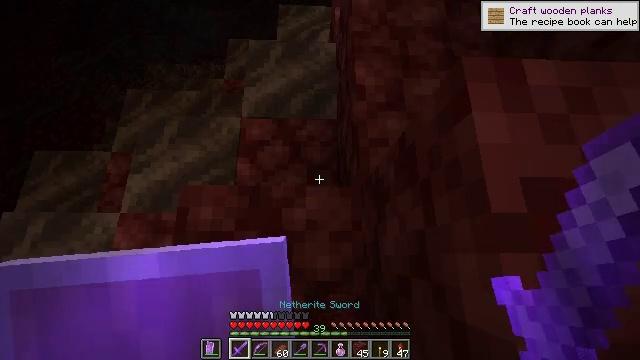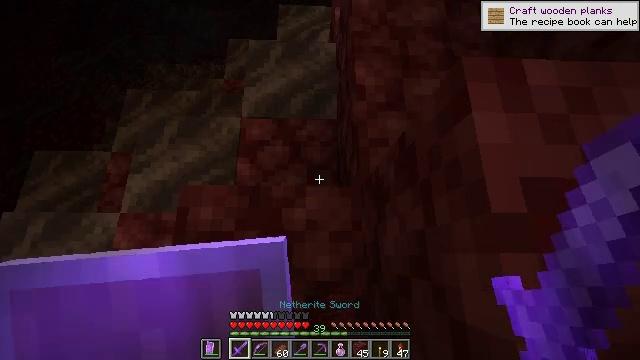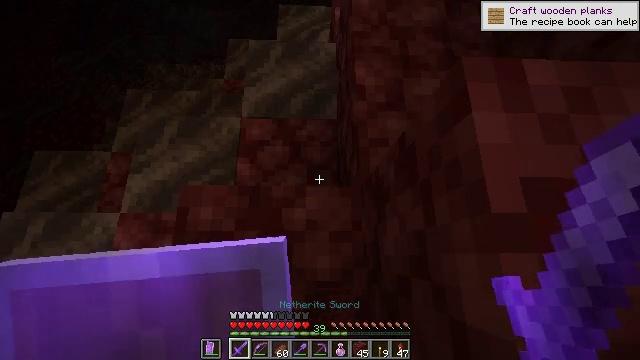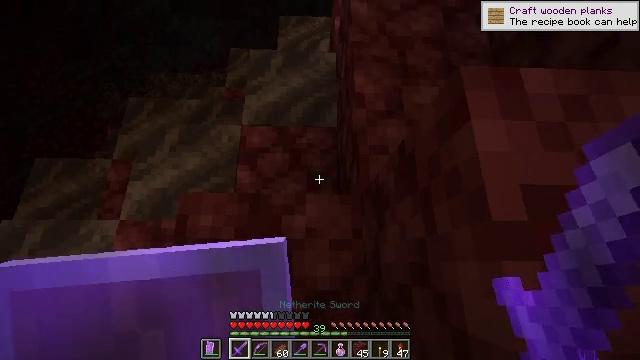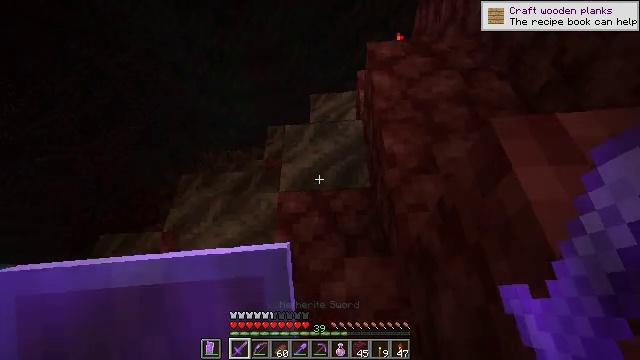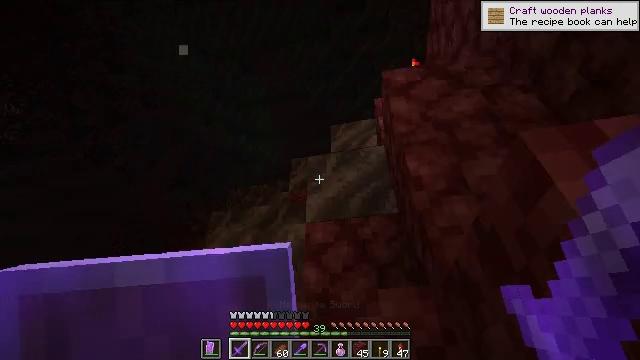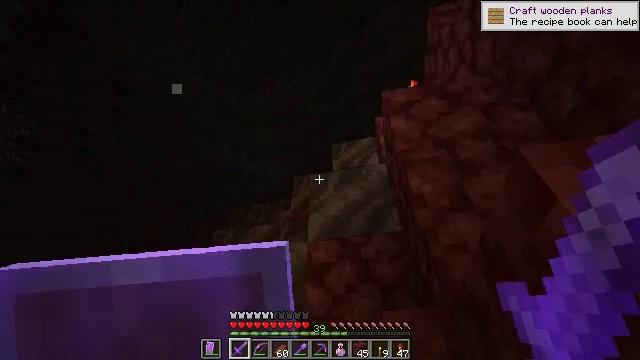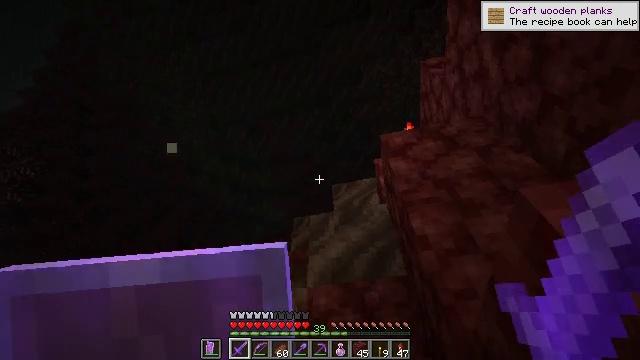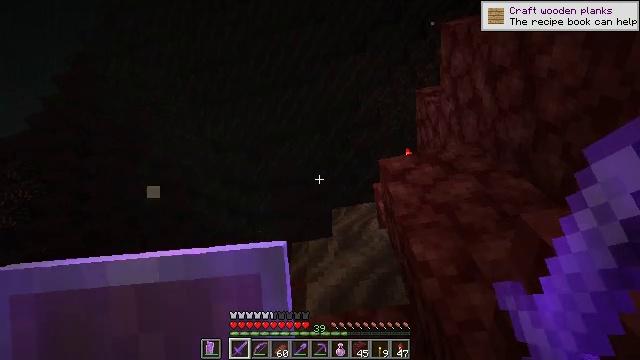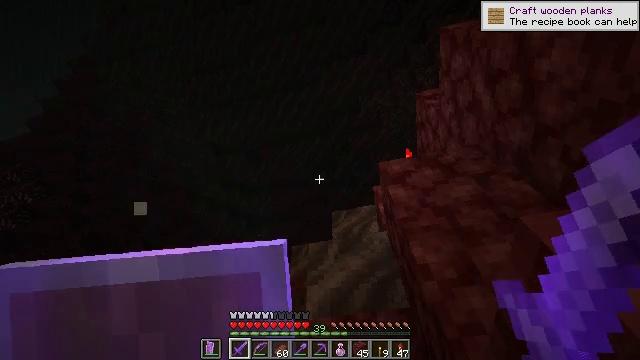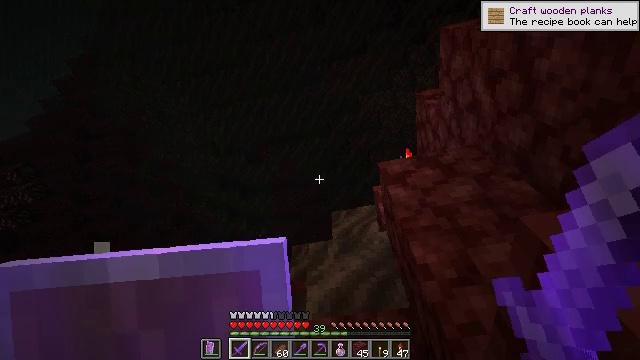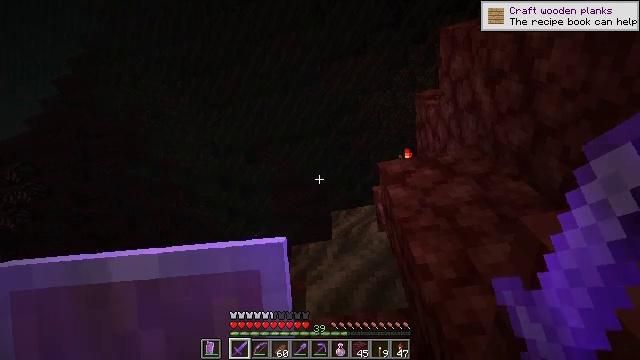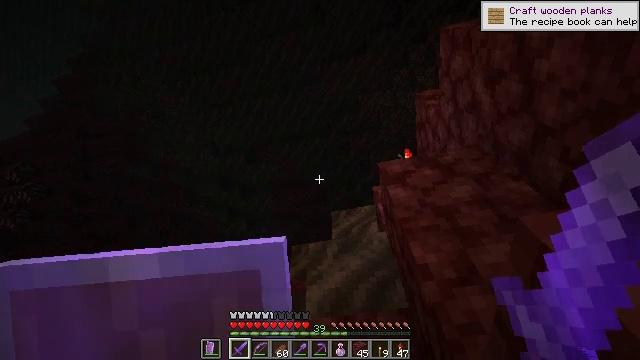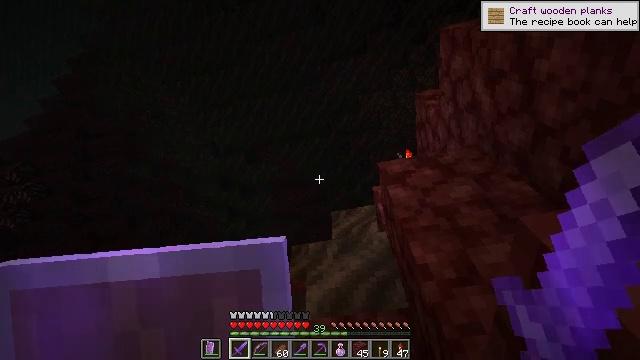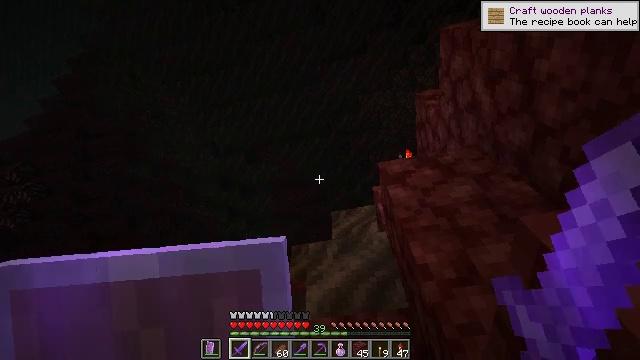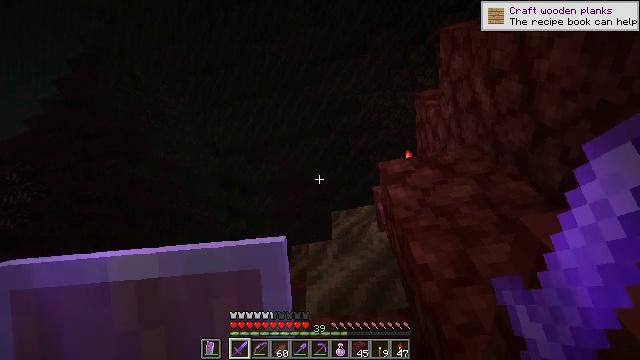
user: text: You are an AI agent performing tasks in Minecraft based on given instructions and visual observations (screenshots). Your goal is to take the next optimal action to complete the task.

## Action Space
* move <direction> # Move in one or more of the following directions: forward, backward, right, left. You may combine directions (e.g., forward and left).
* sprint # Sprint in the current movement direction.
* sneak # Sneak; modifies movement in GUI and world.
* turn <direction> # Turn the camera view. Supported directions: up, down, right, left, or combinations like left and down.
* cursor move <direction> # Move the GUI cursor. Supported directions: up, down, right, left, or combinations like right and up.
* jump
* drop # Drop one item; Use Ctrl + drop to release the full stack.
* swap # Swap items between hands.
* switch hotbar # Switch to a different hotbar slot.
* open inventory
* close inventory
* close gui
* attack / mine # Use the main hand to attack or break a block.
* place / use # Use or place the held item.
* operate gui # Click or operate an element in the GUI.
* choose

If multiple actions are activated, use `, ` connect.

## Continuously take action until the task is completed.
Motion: motion action
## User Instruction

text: Collect soul sand blocks.
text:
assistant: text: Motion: no_op
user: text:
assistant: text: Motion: no_op
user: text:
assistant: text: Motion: turn up
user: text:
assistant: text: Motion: turn left and up
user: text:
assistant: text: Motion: turn left and up
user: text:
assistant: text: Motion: turn up
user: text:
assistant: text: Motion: turn up
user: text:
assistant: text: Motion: turn up
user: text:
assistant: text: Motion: no_op
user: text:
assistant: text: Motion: no_op
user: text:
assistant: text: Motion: no_op
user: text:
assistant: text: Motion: no_op
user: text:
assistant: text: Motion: no_op
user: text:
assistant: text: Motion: no_op
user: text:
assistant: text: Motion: no_op
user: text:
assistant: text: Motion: no_op
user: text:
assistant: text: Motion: turn left and down
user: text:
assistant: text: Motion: turn left and down
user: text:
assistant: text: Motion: turn left and down
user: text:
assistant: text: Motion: turn left
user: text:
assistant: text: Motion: turn left
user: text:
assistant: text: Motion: turn left and down
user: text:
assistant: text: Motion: turn left and down
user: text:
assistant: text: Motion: turn left and down
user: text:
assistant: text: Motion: no_op
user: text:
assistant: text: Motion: no_op
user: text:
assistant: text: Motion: no_op
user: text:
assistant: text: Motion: no_op
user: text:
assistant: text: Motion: no_op
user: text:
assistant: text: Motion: no_op